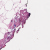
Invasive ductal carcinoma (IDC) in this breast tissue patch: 0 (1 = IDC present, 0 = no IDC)